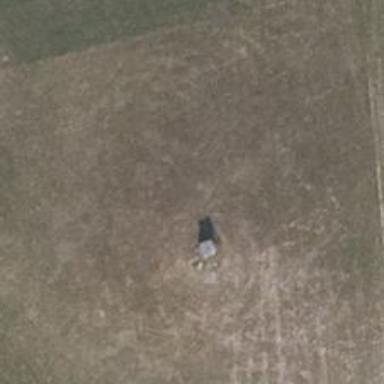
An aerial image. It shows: Hunting stand.